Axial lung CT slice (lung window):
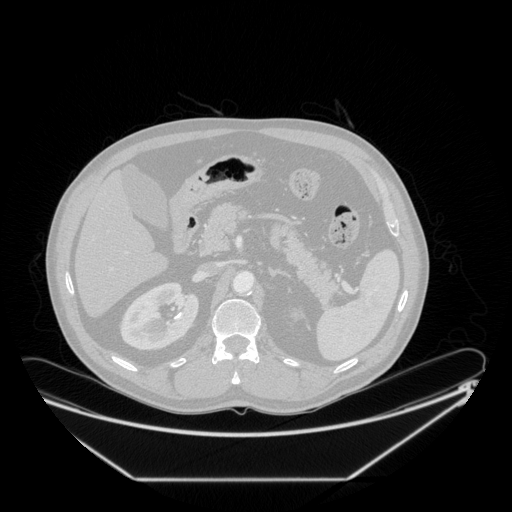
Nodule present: no